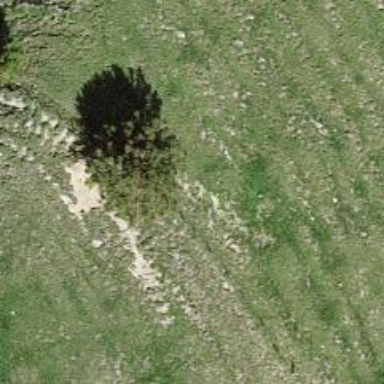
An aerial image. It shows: Needle-leaved tree in nature.